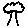
Label: tree